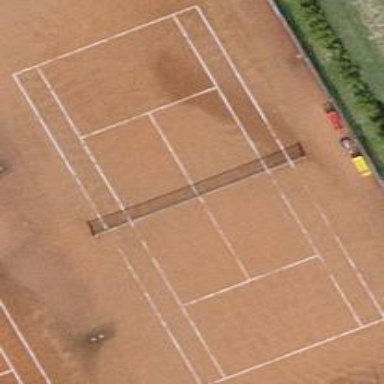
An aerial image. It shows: Tennis court on pitch.